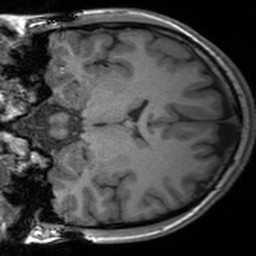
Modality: T1w
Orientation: coronal
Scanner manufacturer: siemens
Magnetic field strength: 3 T
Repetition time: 1.54 s
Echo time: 0.00234 s